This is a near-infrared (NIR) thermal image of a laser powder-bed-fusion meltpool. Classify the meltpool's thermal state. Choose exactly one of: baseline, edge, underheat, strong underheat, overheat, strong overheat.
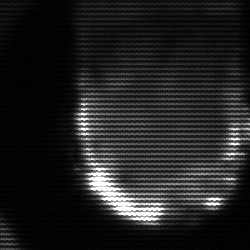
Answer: baseline